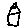
Label: house